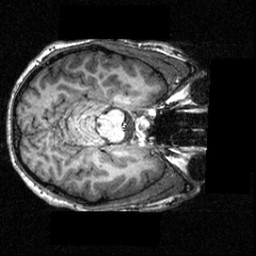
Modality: T1w
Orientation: axial
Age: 20
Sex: male
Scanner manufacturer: siemens
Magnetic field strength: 3.951 T
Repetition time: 1.5 s
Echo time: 0.00335 s